Question: On my Treeview here: Left is TreeView before EnsureVisible(), and Right is After
The icon is neglected. I can't figure out how to show the icon after using EnsureVisible() and I would use an alternative to EnsureVisible() but i can't find any way to manually scroll. Is there?
Maybe some NativeMethods with user32.dll or something ?

"Left: TreeView before EnsureVisible, and Right: After"
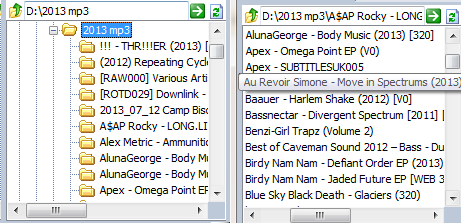
Answer: You'll have to use a little external wizardry:
'''
using System.Runtime.InteropServices;
//..
[DllImport("user32.dll", CharSet = CharSet.Auto)]
public static extern int GetScrollPos(IntPtr hWnd, int nBar);
[DllImport("user32.dll")]
static extern int SetScrollPos(IntPtr hWnd, int nBar, int nPos, bool bRedraw);
private const int SB_HORZ = 0x0;
private const int SB_VERT = 0x1;
// bring your node into the display
someNode.EnsureVisible();
// now you can scroll back all the way to the left:
SetScrollPos(treeView1.Handle, SB_HORZ, 0, true);
// ..or just a few pixels:
int spos = GetScrollPos( treeView1.Handle, SB_HORZ);
SetScrollPos(treeView1.Handle, SB_HORZ, spos - 20, true);
'''
Or you could do the whole scrolling with this function using the 'SB_VERT' constant. You'd have to calculate the position in pixels for the chosen node, though, which may be a ..
If you see flicker you should wrap the scrolling in a 'SuspendLayout()' and 'ResumeLayout()' block.